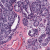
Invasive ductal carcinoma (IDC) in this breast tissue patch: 0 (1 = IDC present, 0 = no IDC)